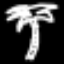
Label: palm tree